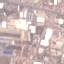
Land use / land cover: Industrial